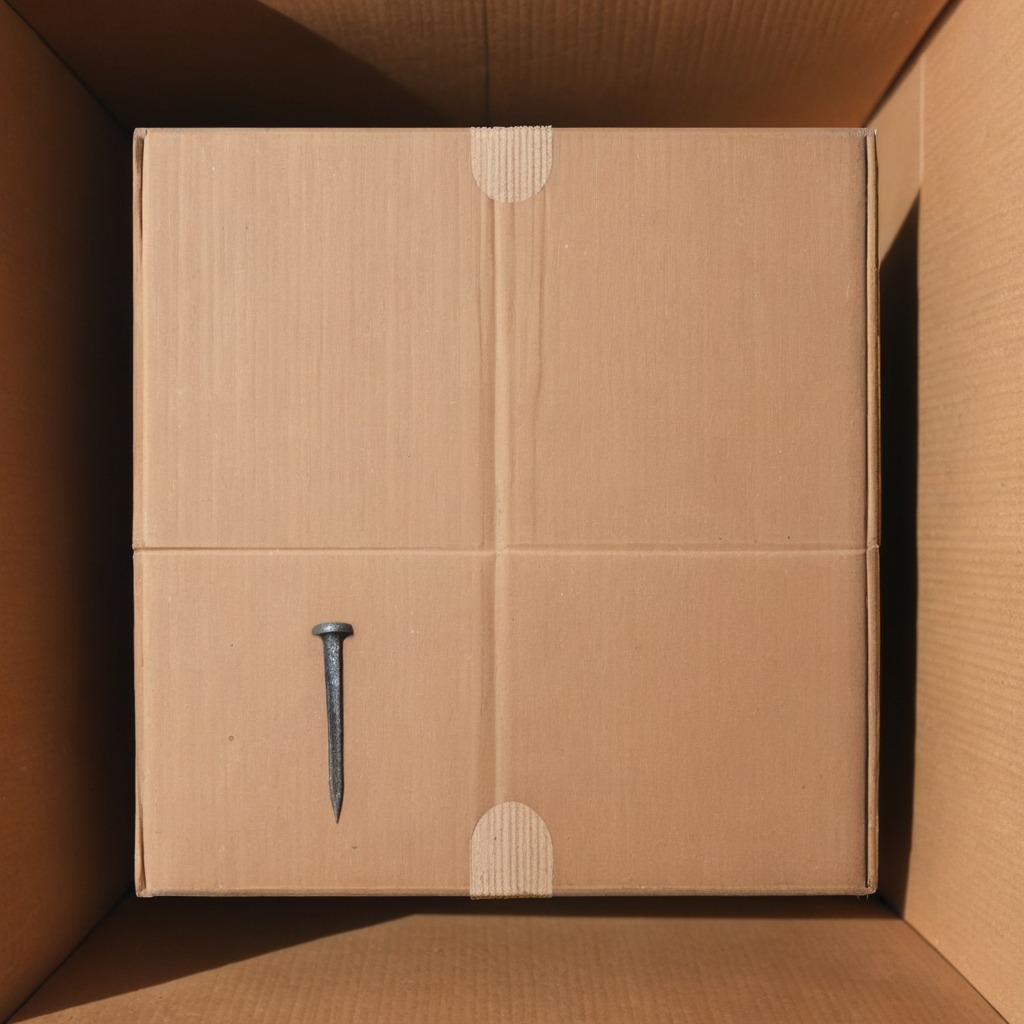
An iron nail is lying on a clean dry cardboard box surface in an outdoor workshop during daytime bright natural light soft shadows slightly creased but